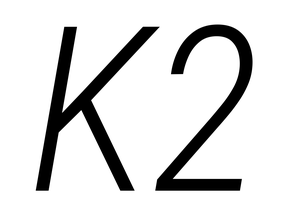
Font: Roboto-Italic_Condensed_Light_Italic